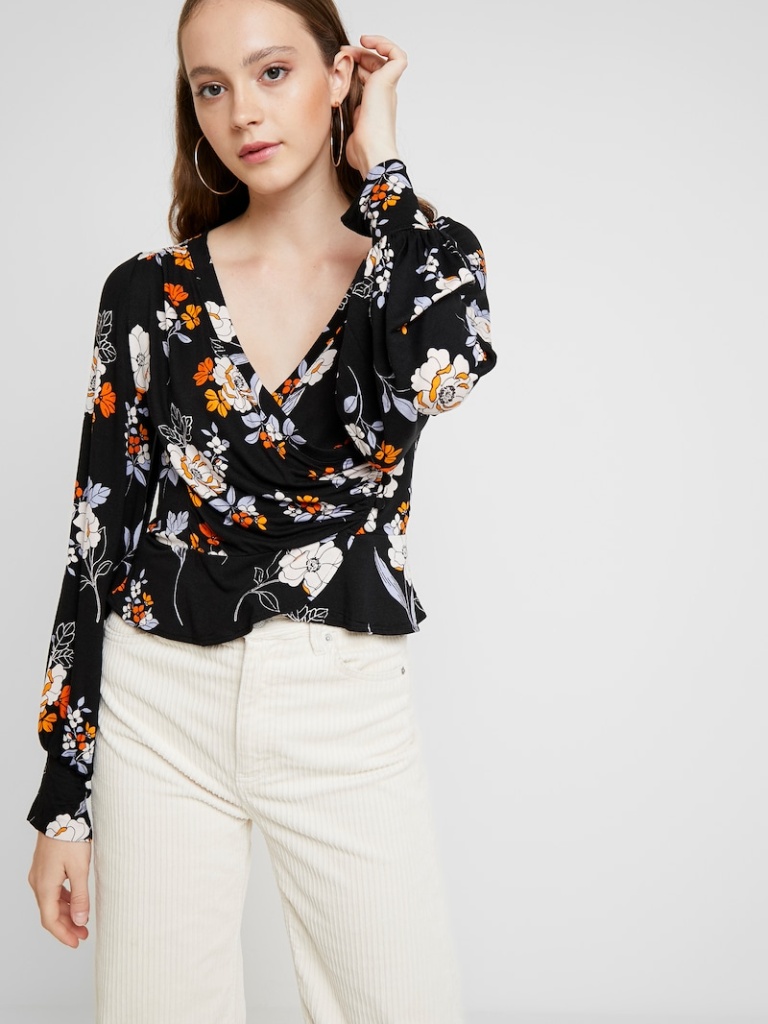
cotton relaxed a long-sleeved with the sleeves down waist length Untucked v-neck blouse